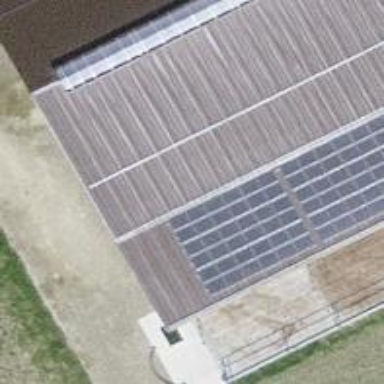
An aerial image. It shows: Solar power generator using photovoltaic panels.